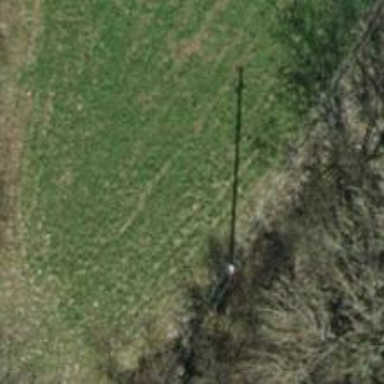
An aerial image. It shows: Power pole.